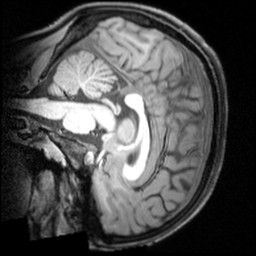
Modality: T1w
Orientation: sagittal
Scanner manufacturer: siemens
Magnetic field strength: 3 T
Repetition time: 1.9 s
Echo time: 0.00397 s